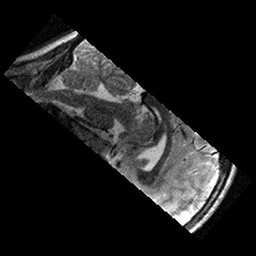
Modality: T2w
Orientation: sagittal
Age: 10
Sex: female
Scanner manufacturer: siemens
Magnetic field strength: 3 T
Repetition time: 9.23 s
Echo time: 0.067 s